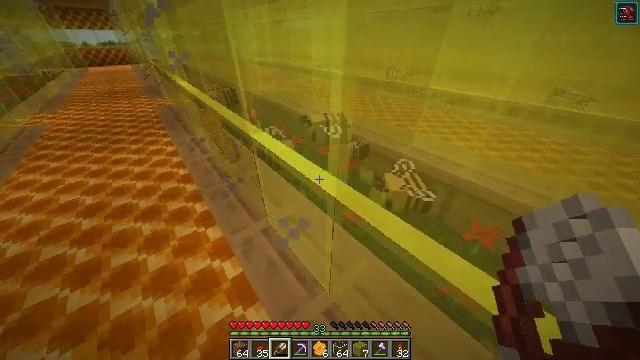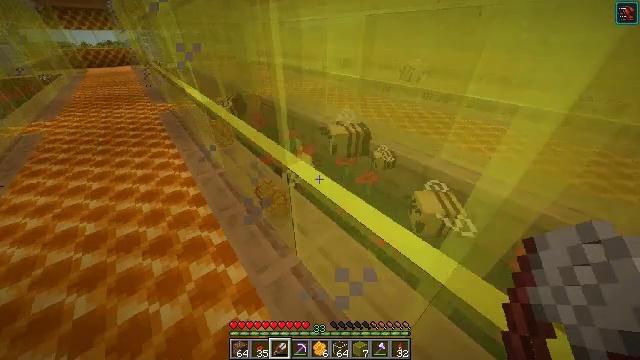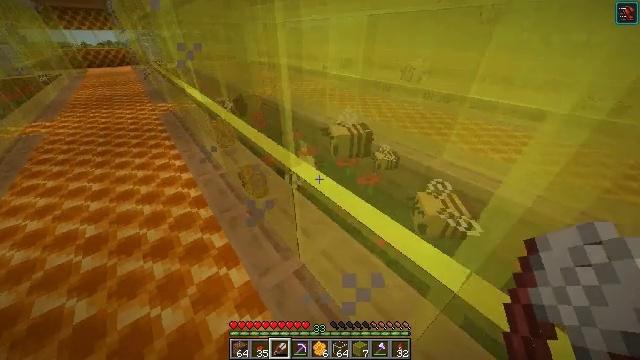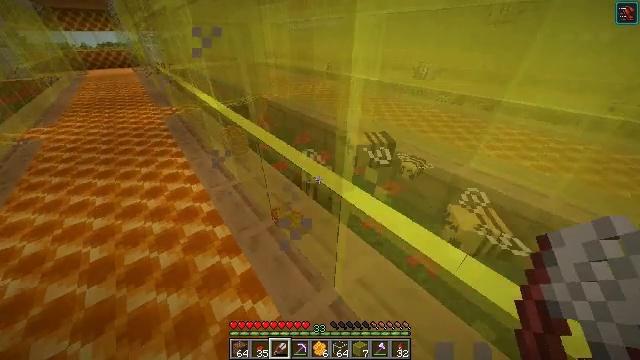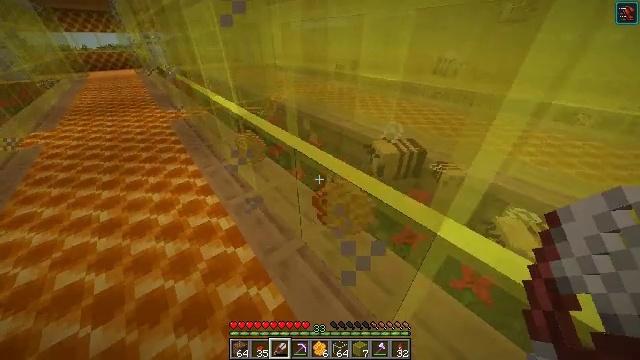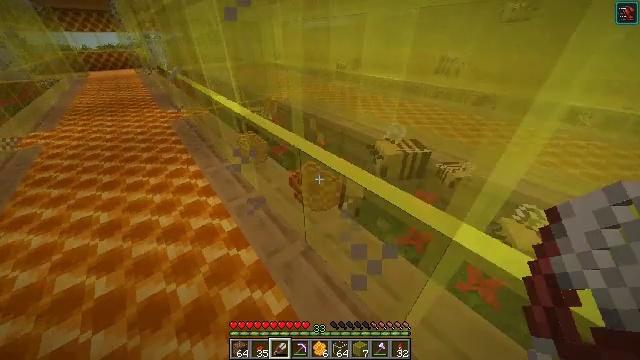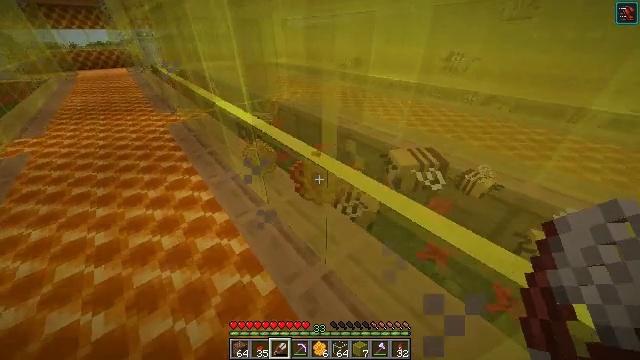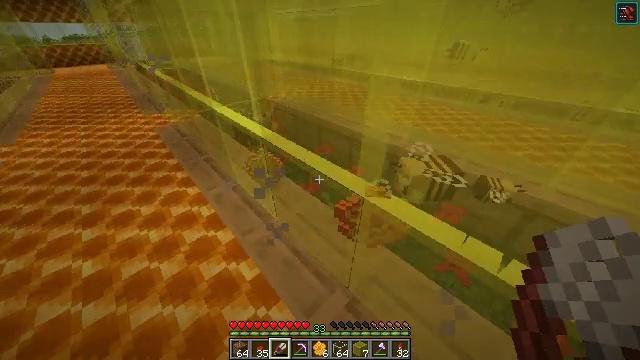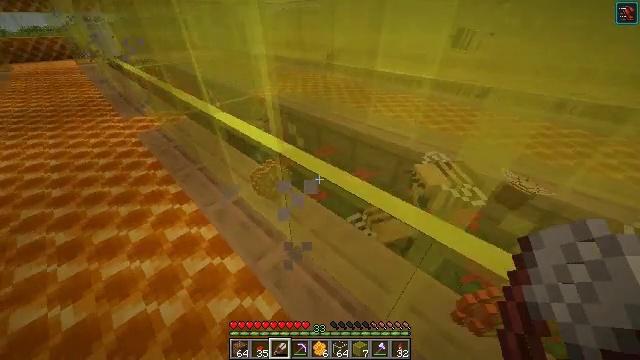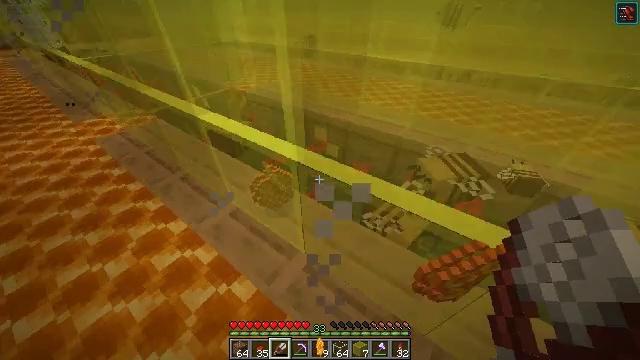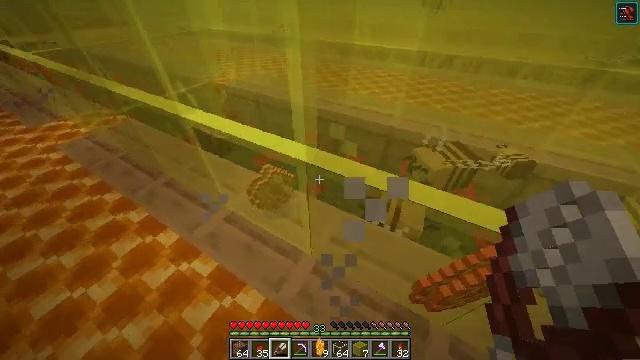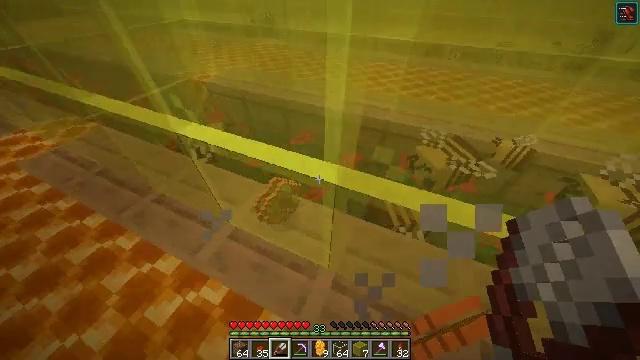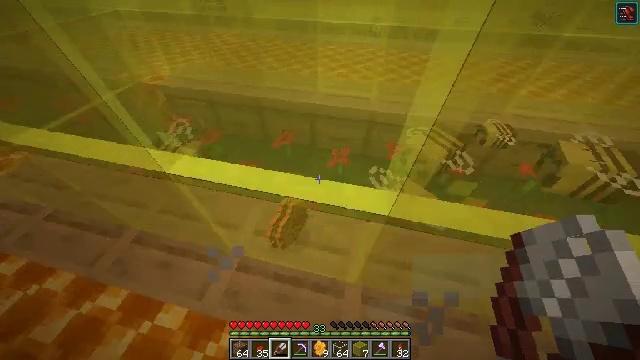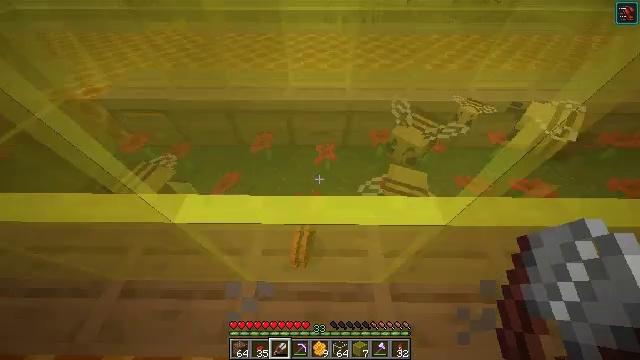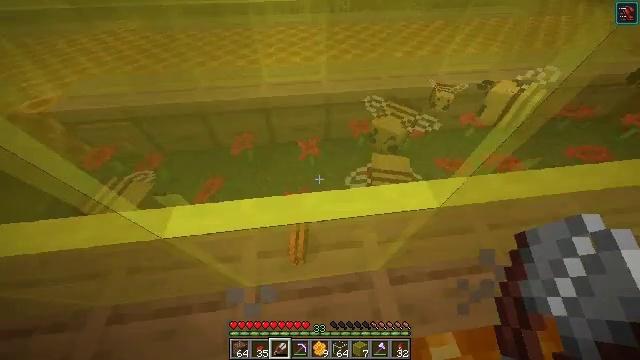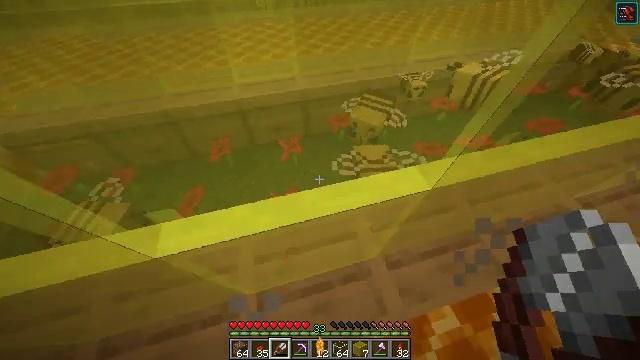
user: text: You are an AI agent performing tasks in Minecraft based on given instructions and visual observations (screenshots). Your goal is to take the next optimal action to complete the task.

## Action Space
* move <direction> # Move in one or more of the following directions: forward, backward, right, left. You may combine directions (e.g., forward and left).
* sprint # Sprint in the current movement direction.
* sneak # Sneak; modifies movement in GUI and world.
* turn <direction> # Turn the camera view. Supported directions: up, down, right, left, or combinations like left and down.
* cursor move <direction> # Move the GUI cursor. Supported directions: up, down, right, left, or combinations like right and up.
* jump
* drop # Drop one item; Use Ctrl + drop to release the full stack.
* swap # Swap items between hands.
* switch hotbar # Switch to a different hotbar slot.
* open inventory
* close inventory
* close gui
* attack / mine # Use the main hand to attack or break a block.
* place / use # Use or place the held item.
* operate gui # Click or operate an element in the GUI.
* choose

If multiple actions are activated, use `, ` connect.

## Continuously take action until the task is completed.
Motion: motion action
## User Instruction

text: Interact with the crafting table to make a honeycomb block from honeycombs.
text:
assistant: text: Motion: move forward and move left
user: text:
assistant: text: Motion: move forward and move left
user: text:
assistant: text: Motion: move forward and move left
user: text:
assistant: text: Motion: move forward and move left
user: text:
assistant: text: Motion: move forward and move left
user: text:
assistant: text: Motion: move forward and move left, turn right
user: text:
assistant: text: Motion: move forward and move left, turn right and down
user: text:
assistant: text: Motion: move forward and move left, turn right and down
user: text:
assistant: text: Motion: move forward and move left, turn right and down
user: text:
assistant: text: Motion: move forward and move left, turn right and down
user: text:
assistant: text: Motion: move forward and move left, turn right and down
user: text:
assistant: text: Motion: move forward and move left, turn right and down
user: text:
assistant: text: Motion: turn right and down
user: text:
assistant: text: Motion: turn right and down
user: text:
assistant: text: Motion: turn right
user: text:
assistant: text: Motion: turn right
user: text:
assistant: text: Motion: turn right and up
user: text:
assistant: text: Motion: turn right and up
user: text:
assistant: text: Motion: turn right and up
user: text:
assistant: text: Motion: turn right and up
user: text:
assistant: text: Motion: turn right and up
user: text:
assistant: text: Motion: move forward, turn right and up
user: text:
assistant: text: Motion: move forward, turn right and up
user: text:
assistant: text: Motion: no_op
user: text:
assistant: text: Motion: move forward
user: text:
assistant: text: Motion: move forward, turn left and up
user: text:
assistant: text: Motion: move forward, turn left and up
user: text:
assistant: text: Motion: move forward, turn left
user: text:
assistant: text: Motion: move forward
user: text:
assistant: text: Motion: move forward, turn left